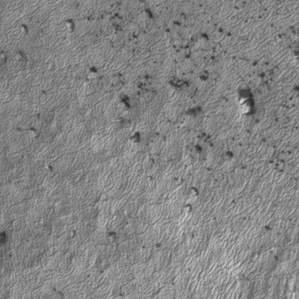
Label: frost